Interaction volume radius: 5 \u00c5
Interaction volume height: 10 \u00c5
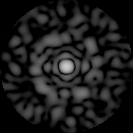
Disorder parameter: 0.8262